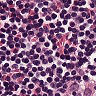
Metastatic tissue present: no